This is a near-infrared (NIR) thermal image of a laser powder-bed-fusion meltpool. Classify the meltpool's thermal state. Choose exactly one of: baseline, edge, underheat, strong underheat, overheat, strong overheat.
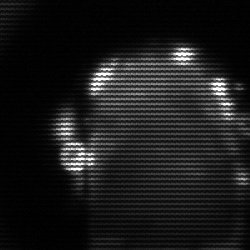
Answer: baseline